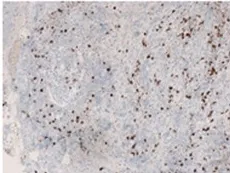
Pituitary gland serial sections from a representative area of the patient's pituitary biopsy. Pituitary gland serial sections from a representative area of the patient's pituitary biopsy, showing the most relevant immune-histopathological findings. Note the germinal center consisting of CD20+ B cells and peripheral CD3+ T cells (classified as T lymphocytes). Both CD4+ (helper) and CD8+ (cytotoxic) lymphocytes were found, as well as abundant macrophages (CD68+). T-regulatory cells were present in germinal centers and in the periphery (Foxp3+ and PD1+). Interleukin (IL)-17 staining was found not only in infiltrating lymphocytes but also in cells of pituitary origin in both hypophysitis and normal pituitary (data not shown). CD8. Sections. Are shown as 10x.
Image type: pathology (immunostaining)